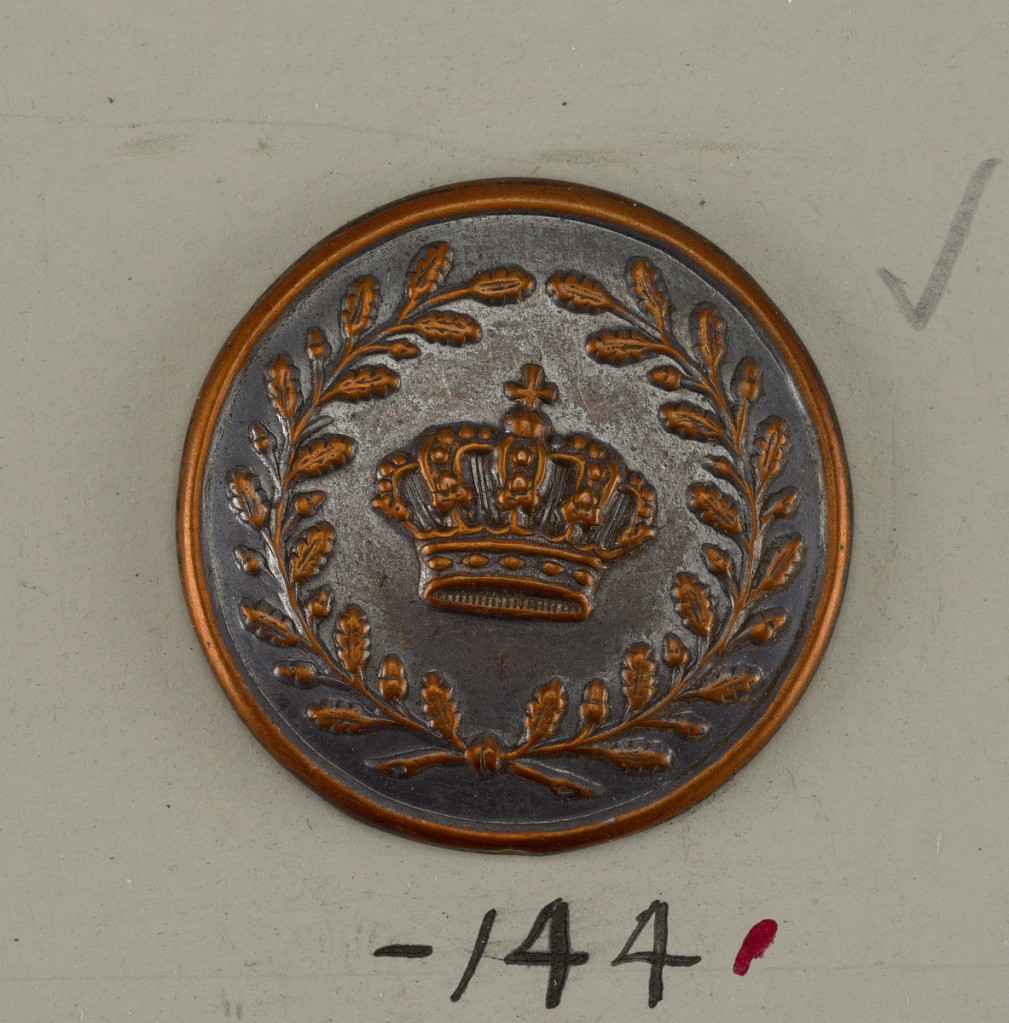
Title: Button
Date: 19th century
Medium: Copper, brass
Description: Button ornamented in design of a crown within crossed laurel sprays. Brass back. Copper shank.

On card E